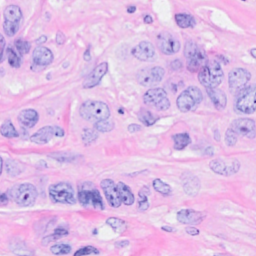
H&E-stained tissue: Breast